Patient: sex M, age 54
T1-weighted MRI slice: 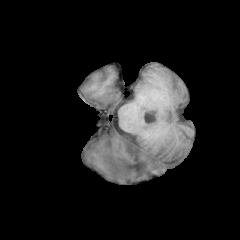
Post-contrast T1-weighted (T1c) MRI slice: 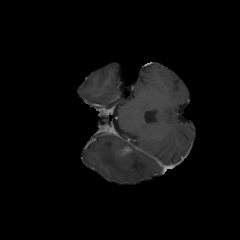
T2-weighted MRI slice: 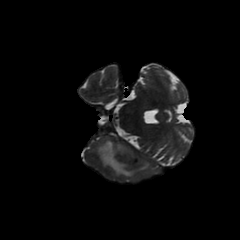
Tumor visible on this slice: yes
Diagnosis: Glioblastoma, IDH-wildtype
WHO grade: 4